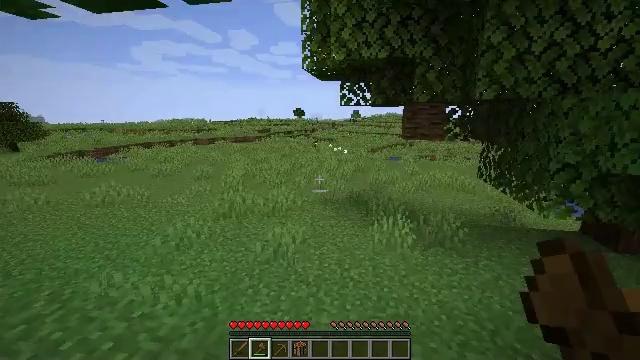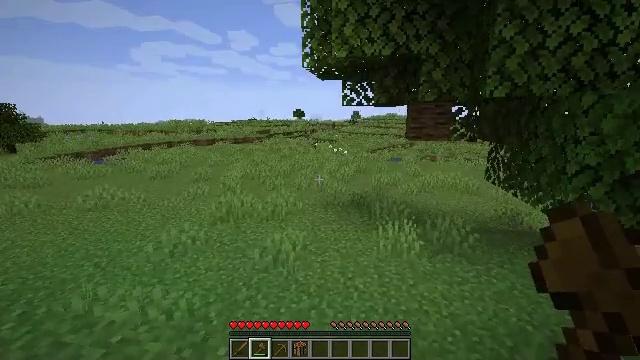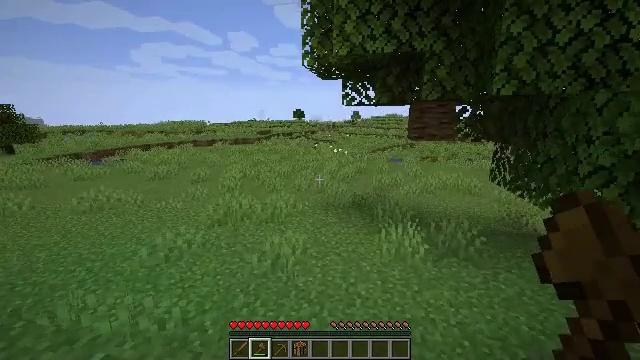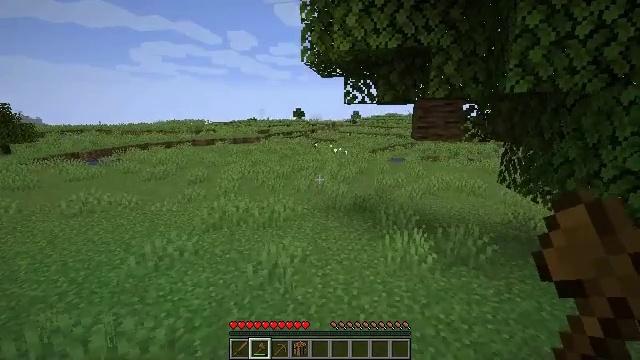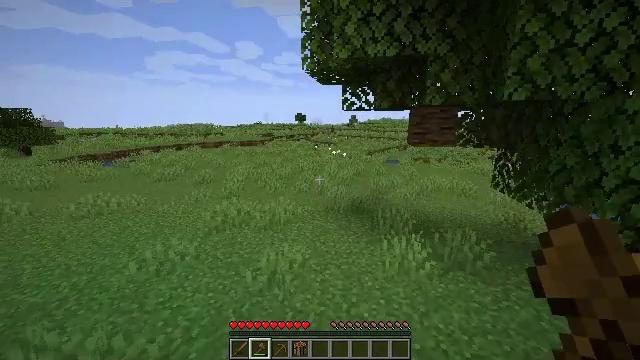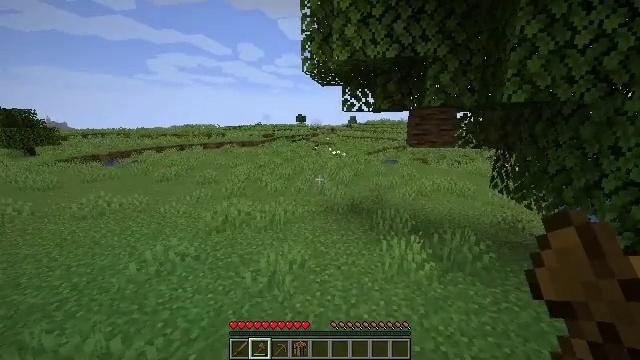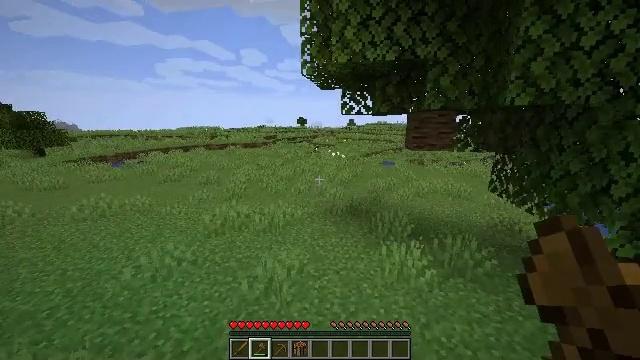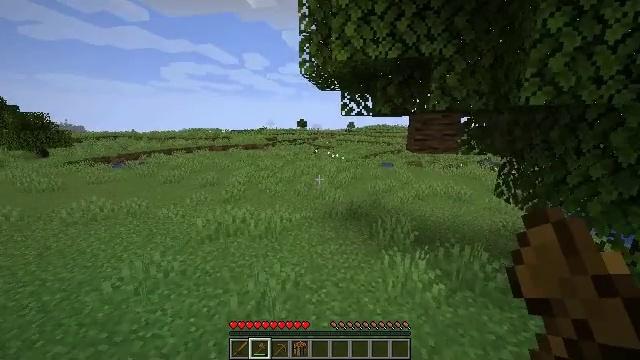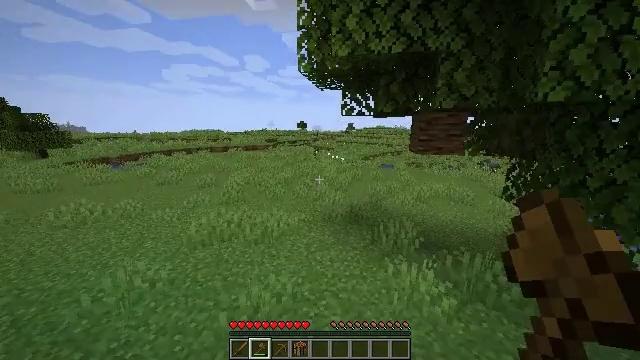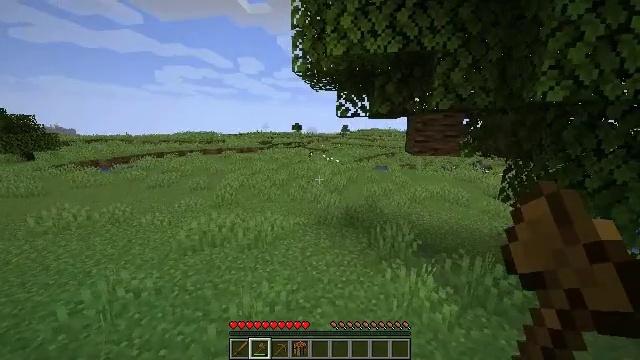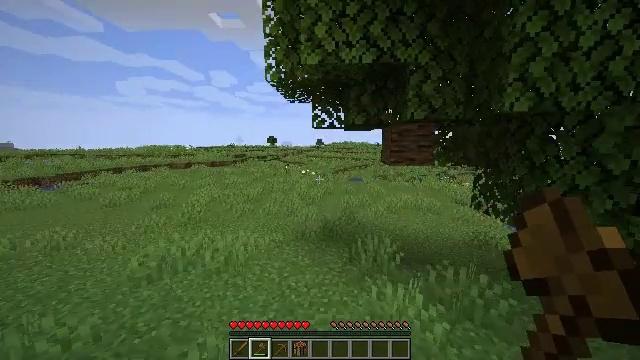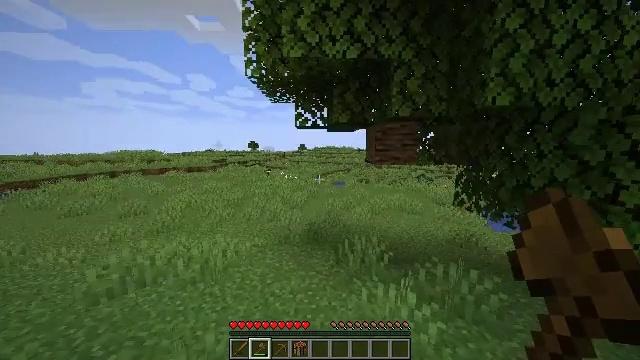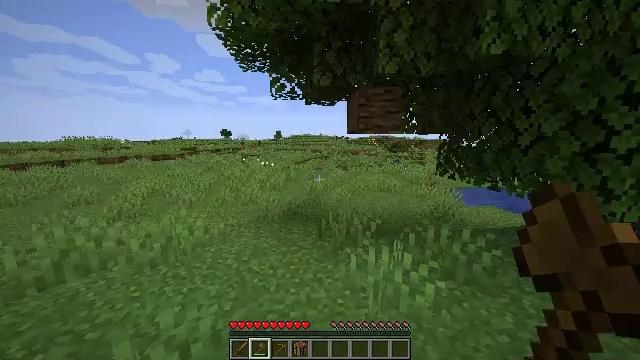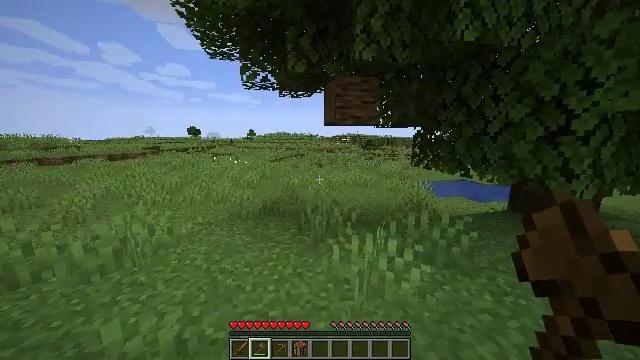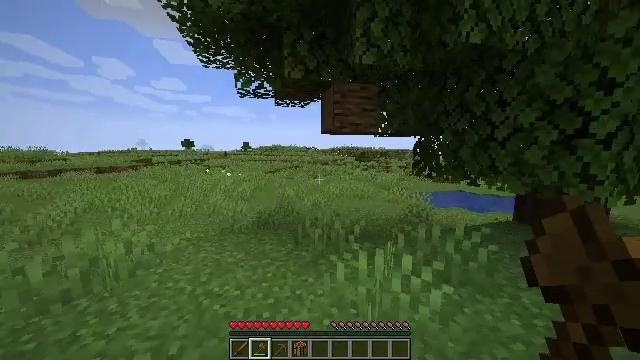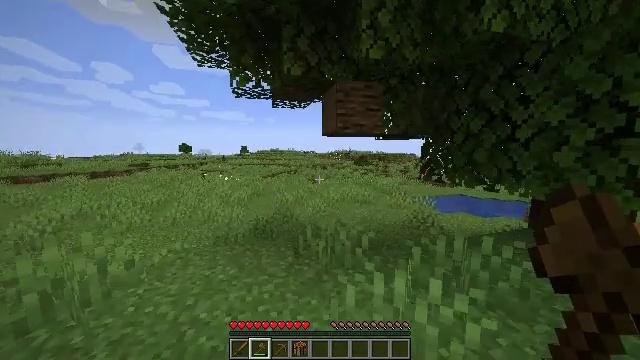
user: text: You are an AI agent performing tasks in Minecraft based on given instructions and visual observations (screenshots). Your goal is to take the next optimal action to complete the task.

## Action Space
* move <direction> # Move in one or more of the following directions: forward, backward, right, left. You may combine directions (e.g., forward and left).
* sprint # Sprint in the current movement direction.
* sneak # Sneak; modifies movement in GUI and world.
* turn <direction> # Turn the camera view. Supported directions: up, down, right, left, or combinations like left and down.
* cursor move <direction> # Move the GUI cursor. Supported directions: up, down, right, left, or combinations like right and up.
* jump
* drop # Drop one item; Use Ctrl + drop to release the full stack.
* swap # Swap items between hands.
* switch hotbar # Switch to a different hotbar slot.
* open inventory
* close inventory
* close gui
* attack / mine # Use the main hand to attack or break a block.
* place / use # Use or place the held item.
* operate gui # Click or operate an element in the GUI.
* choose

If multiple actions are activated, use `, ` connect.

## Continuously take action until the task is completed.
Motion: motion action
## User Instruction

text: Remove the tall grass to clear the area.
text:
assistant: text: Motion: move forward
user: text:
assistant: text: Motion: move forward
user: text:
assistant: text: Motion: move forward, sprint
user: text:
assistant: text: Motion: move forward, sprint
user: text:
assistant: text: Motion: move forward, sprint
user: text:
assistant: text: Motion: move forward, sprint
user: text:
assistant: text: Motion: move forward, sprint
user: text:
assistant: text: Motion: move forward, sprint
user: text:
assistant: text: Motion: move forward, sprint, turn right
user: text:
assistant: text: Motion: move forward, sprint, turn right and up
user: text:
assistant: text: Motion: move forward, sprint, turn right and up
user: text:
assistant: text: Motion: move forward, sprint, turn right and down
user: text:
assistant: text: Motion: move forward, sprint, turn right
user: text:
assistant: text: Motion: move forward, sprint, turn right and up
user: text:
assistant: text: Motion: move forward, sprint
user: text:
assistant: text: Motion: move forward, sprint
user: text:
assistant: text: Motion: move forward, sprint
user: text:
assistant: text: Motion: move forward, sprint
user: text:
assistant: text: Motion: move forward, sprint
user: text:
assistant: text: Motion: move forward, sprint
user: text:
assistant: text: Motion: move forward, sprint
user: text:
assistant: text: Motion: move forward, sprint
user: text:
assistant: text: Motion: move forward, sprint
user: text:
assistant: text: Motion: move forward, sprint
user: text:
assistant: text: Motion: move forward, sprint
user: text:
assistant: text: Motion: move forward, sprint, turn left
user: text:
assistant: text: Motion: move forward, sprint, turn left and down
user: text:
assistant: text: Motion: move forward, sprint, turn left
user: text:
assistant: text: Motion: move forward, sprint
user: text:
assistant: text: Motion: move forward, sprint